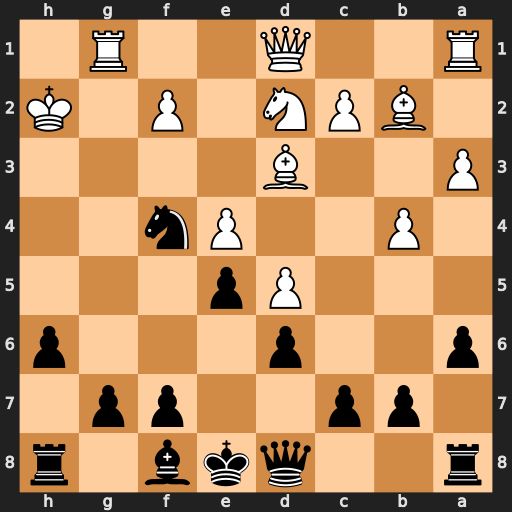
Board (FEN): r2qkb1r/1pp2pp1/p2p3p/3Pp3/1P2Pn2/P2B4/1BPN1P1K/R2Q2R1
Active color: b
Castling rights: kq
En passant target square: -
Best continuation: Qh4#